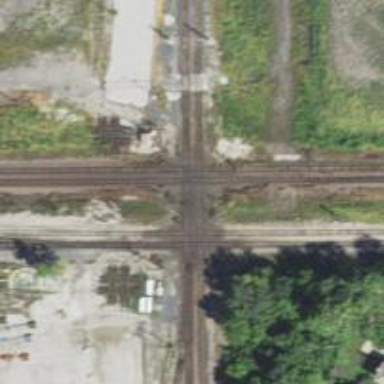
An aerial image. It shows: Railway crossing.